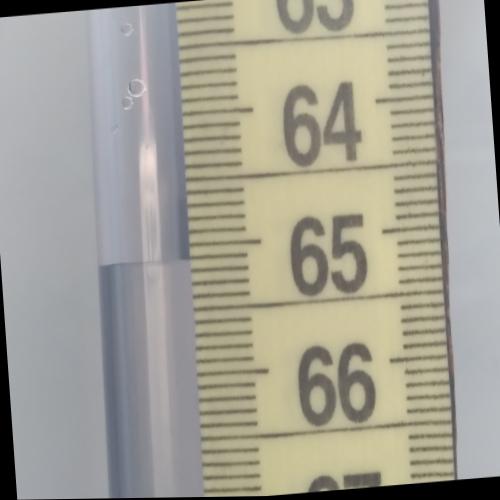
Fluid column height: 65.1 cm